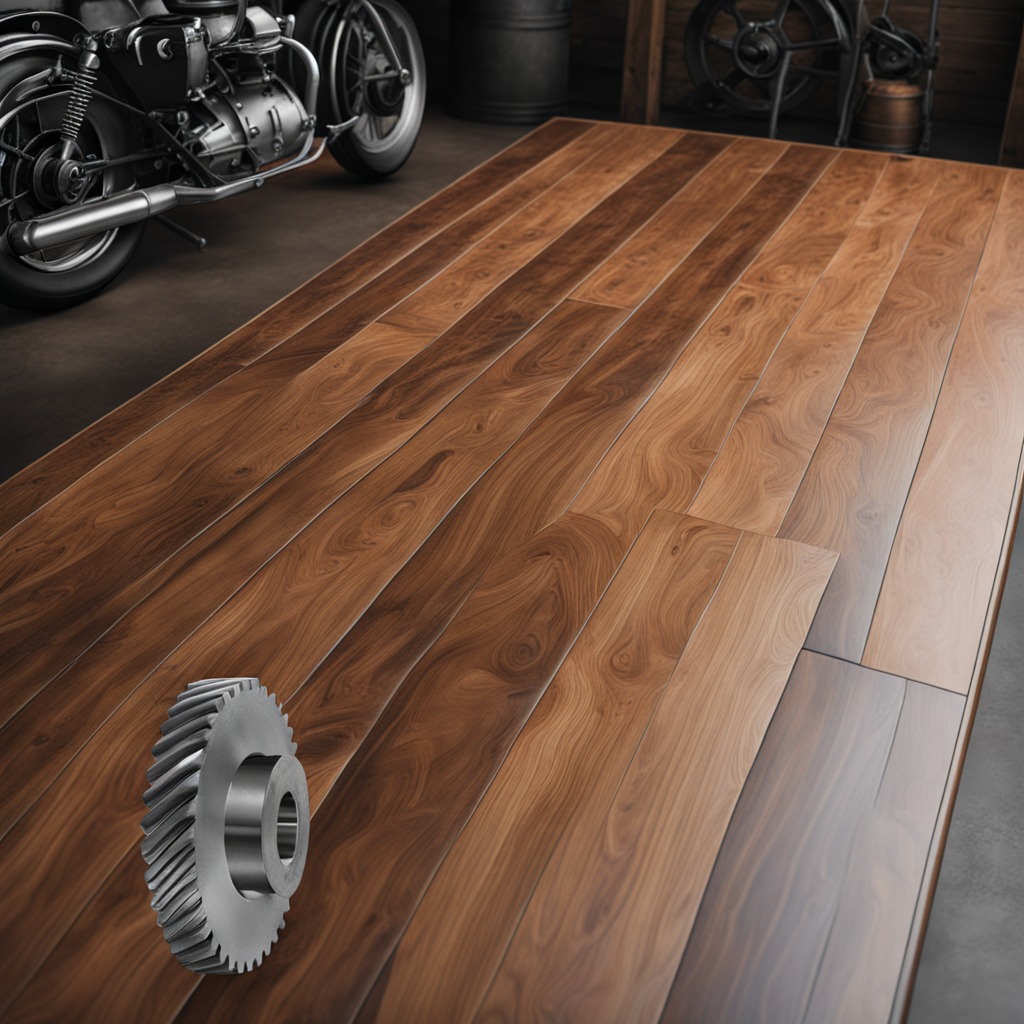
A steel gear with teeth is lying on the wooden table in a vintage motorcycle garage.